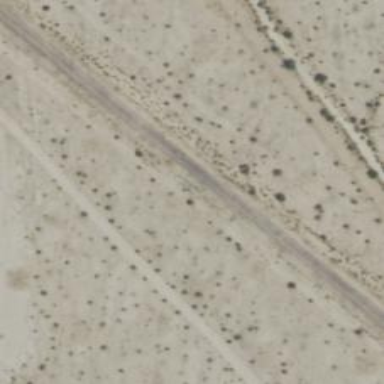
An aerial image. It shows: Abandoned railway.